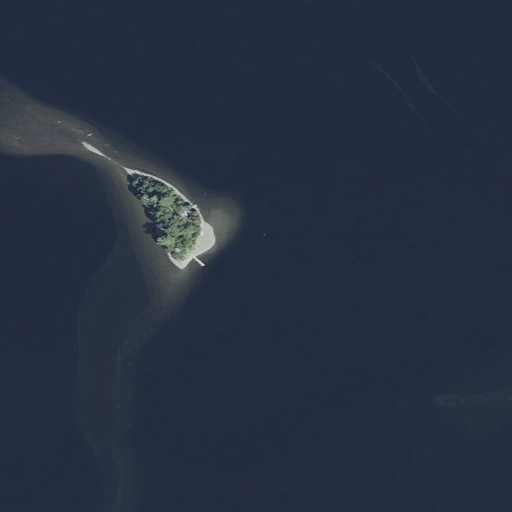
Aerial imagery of island in Maine named Treasure Island containing only open water